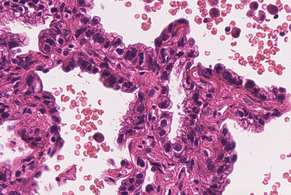
Tumor epithelial tissue: yes
Tumor-associated stroma tissue: yes
Normal tissue: no